Question: I would like to generate a figure in matlab which looks like the attached .jpeg:

So, the figure should contain an outline of the world and then 3 other figures looking at the USA, UK, and New Zealand where I can then specify individual locations in each country. How would I achieve this?
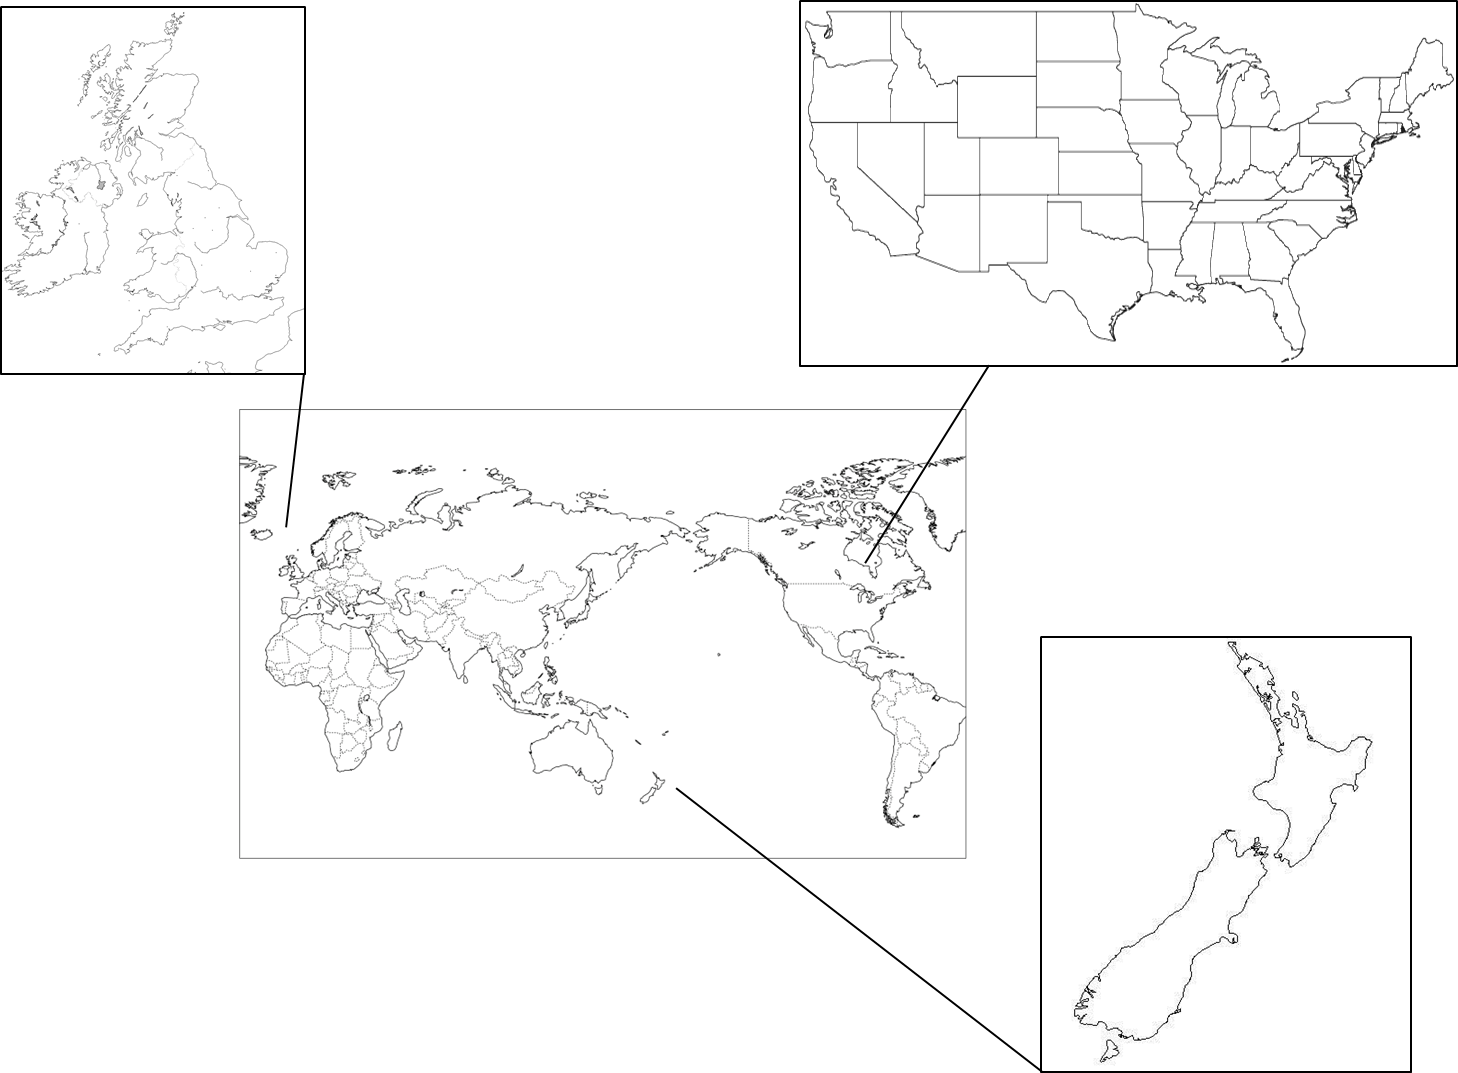
Answer: Subplots to arrange things, images to create the maps, and lines to connect them to points. To create a complicated subplot structure like that I'd suggest you check out Ben Mitch's <URL> class. The relevant thing you're looking for is its ability to conveniently divide up and manage subplots. Something like this
'''
p = panel('defer');
p.pack('v', [1/5 3/5 1/5]);
p(1).pack('h',[1/5 2/5 2/5]); % top level, US and New Zealand
p(2).pack('h',[1/5 2/5 2/5]); % mid level
p(3).pack('h',[1/5 3/5 1/5]); % bottom level
p(2,2).select();
image(world_image);
p(1,3).select();
image(new_zealand_image);
p(1,3).select();
image(usa_image);
p(1,1).select();
image(uk_iamge);
'''
Then add a few <URL> commands to show where the submaps link to. Note that I haven't gotten a chance to test the above code yet, but will when I get to work. I can't remember offhand if it likes the 'h' argument within the child panels.